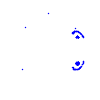
Particle: electron